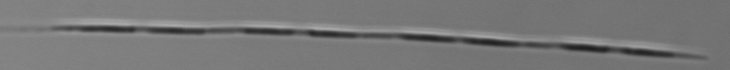
Label: Pseudo-nitzschia